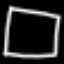
Label: square